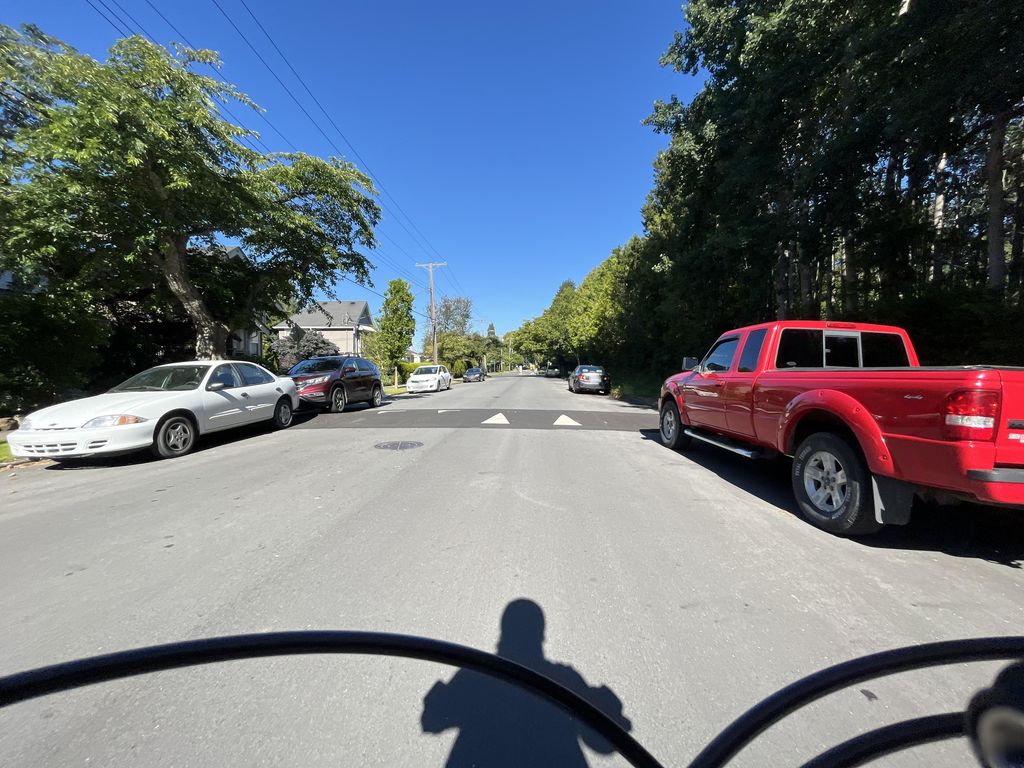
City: victoria